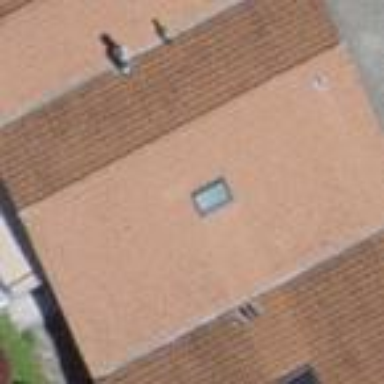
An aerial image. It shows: Building with gabled roof made of roof tiles.